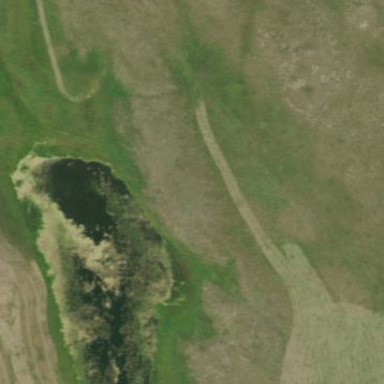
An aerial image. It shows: Pond surrounded by natural water.